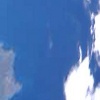
Label: water